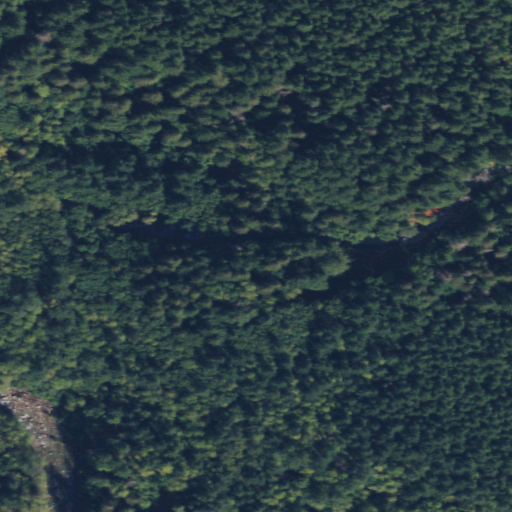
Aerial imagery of valley in Washington named Penders Canyon containing evergreen forest, mixed forest, open development, and deciduous forest